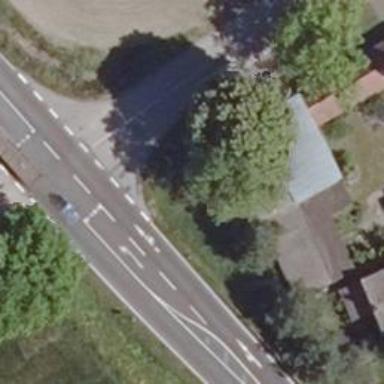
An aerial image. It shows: Emergency access point on the road.